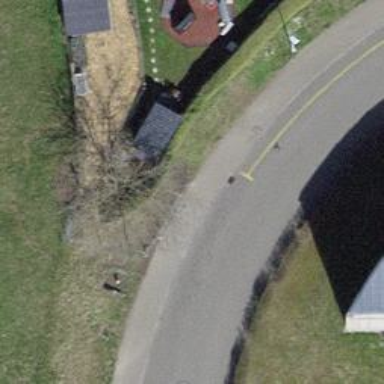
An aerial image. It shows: Residential road with sidewalk on the left side.